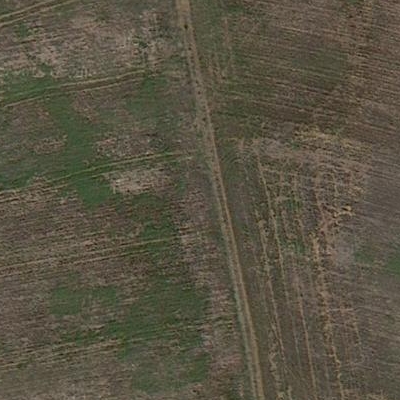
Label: Field